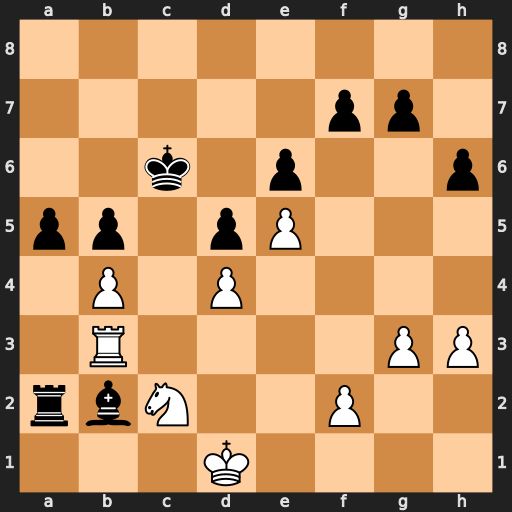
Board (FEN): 8/5pp1/2k1p2p/pp1pP3/1P1P4/1R4PP/rbN2P2/3K4
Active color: w
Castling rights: -
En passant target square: -
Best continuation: bxa5